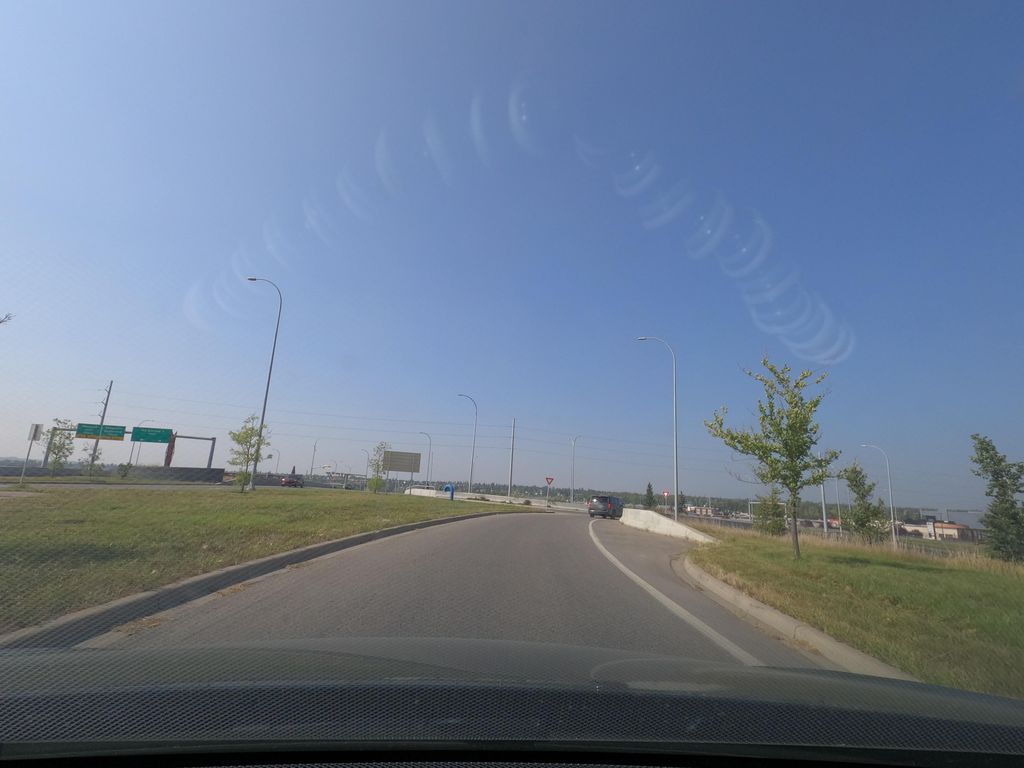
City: calgary